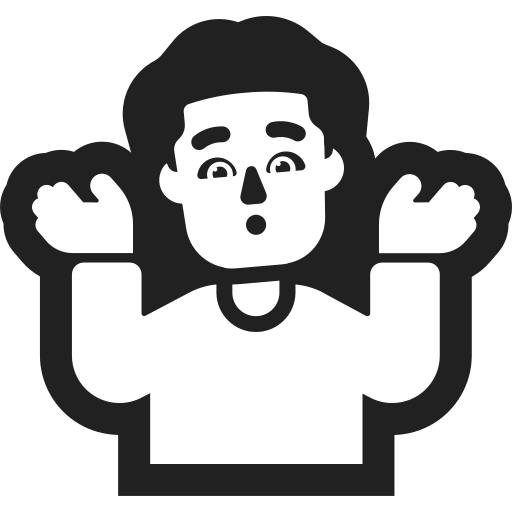
man shrugging high contrast default